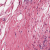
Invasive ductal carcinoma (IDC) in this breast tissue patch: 0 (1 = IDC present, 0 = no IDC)